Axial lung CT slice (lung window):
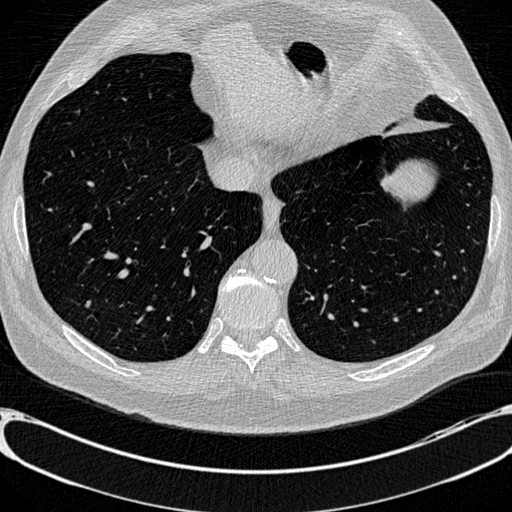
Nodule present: no